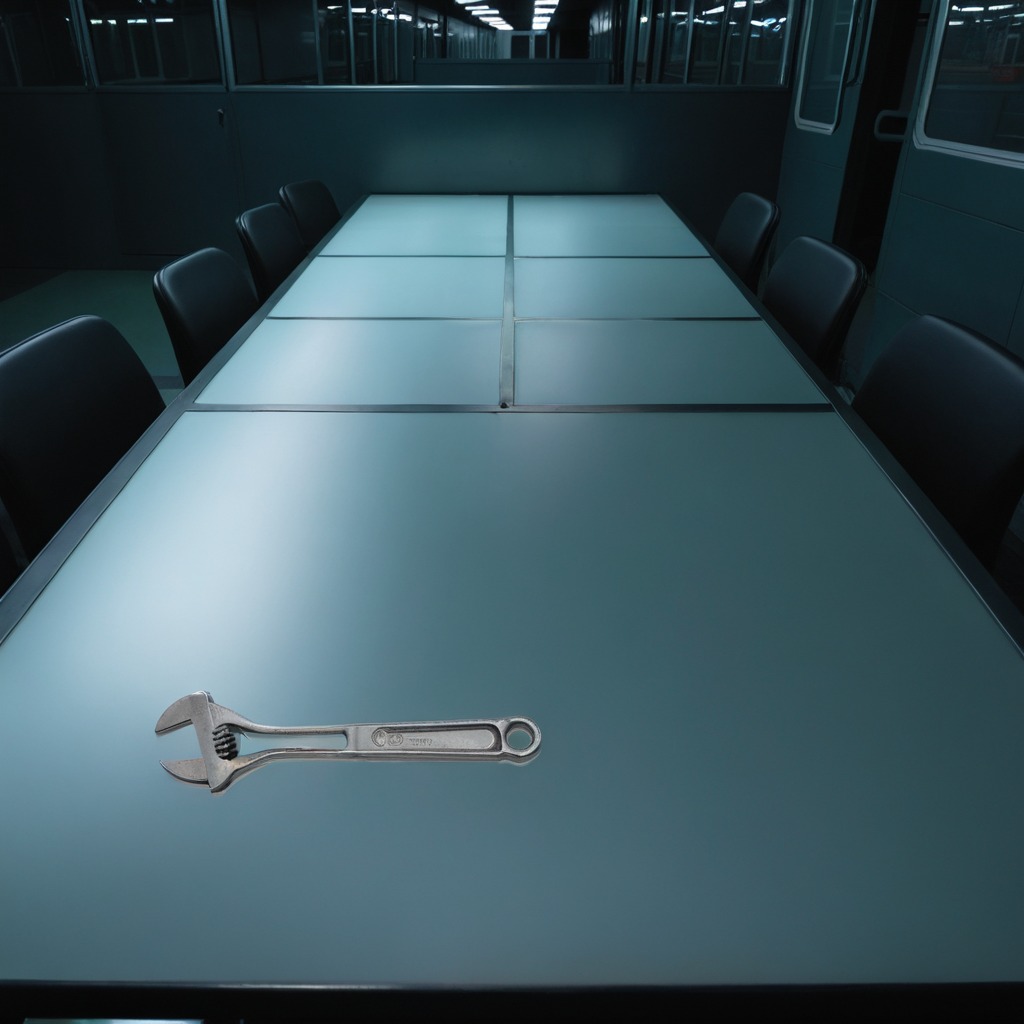
An wrench is lying on a clean empty table in a railway signal maintenance room lit by harsh overhead fluorescents.